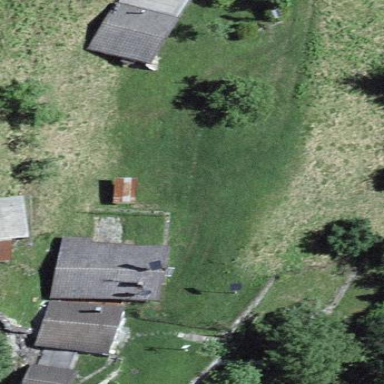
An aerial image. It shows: Area covered with grass.